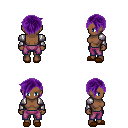
a pixel art fantasy rpg character, female body template, human, dark skin, steel arm armor, magenta pants, purple pixie cut hairstyle, brown slippers, four views (front, back, left, right), 2x2 character sprite sheet, small pixel art, hard edges, no anti-aliasing